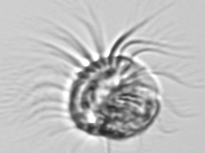
Label: Leegaardiella_ovalis